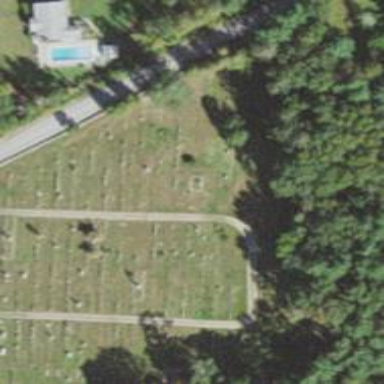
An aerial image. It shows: Cemetery area categorized as cemetery.